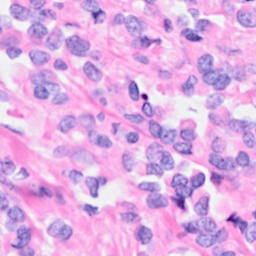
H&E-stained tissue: Breast